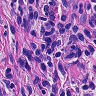
Metastatic tissue present: yes